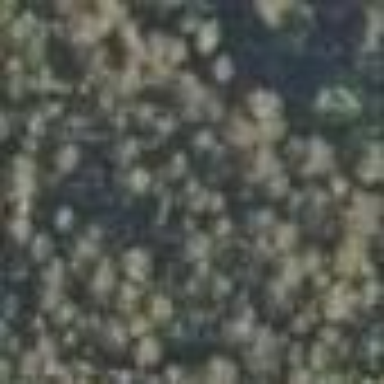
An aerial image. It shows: Needle-leaved woodland.